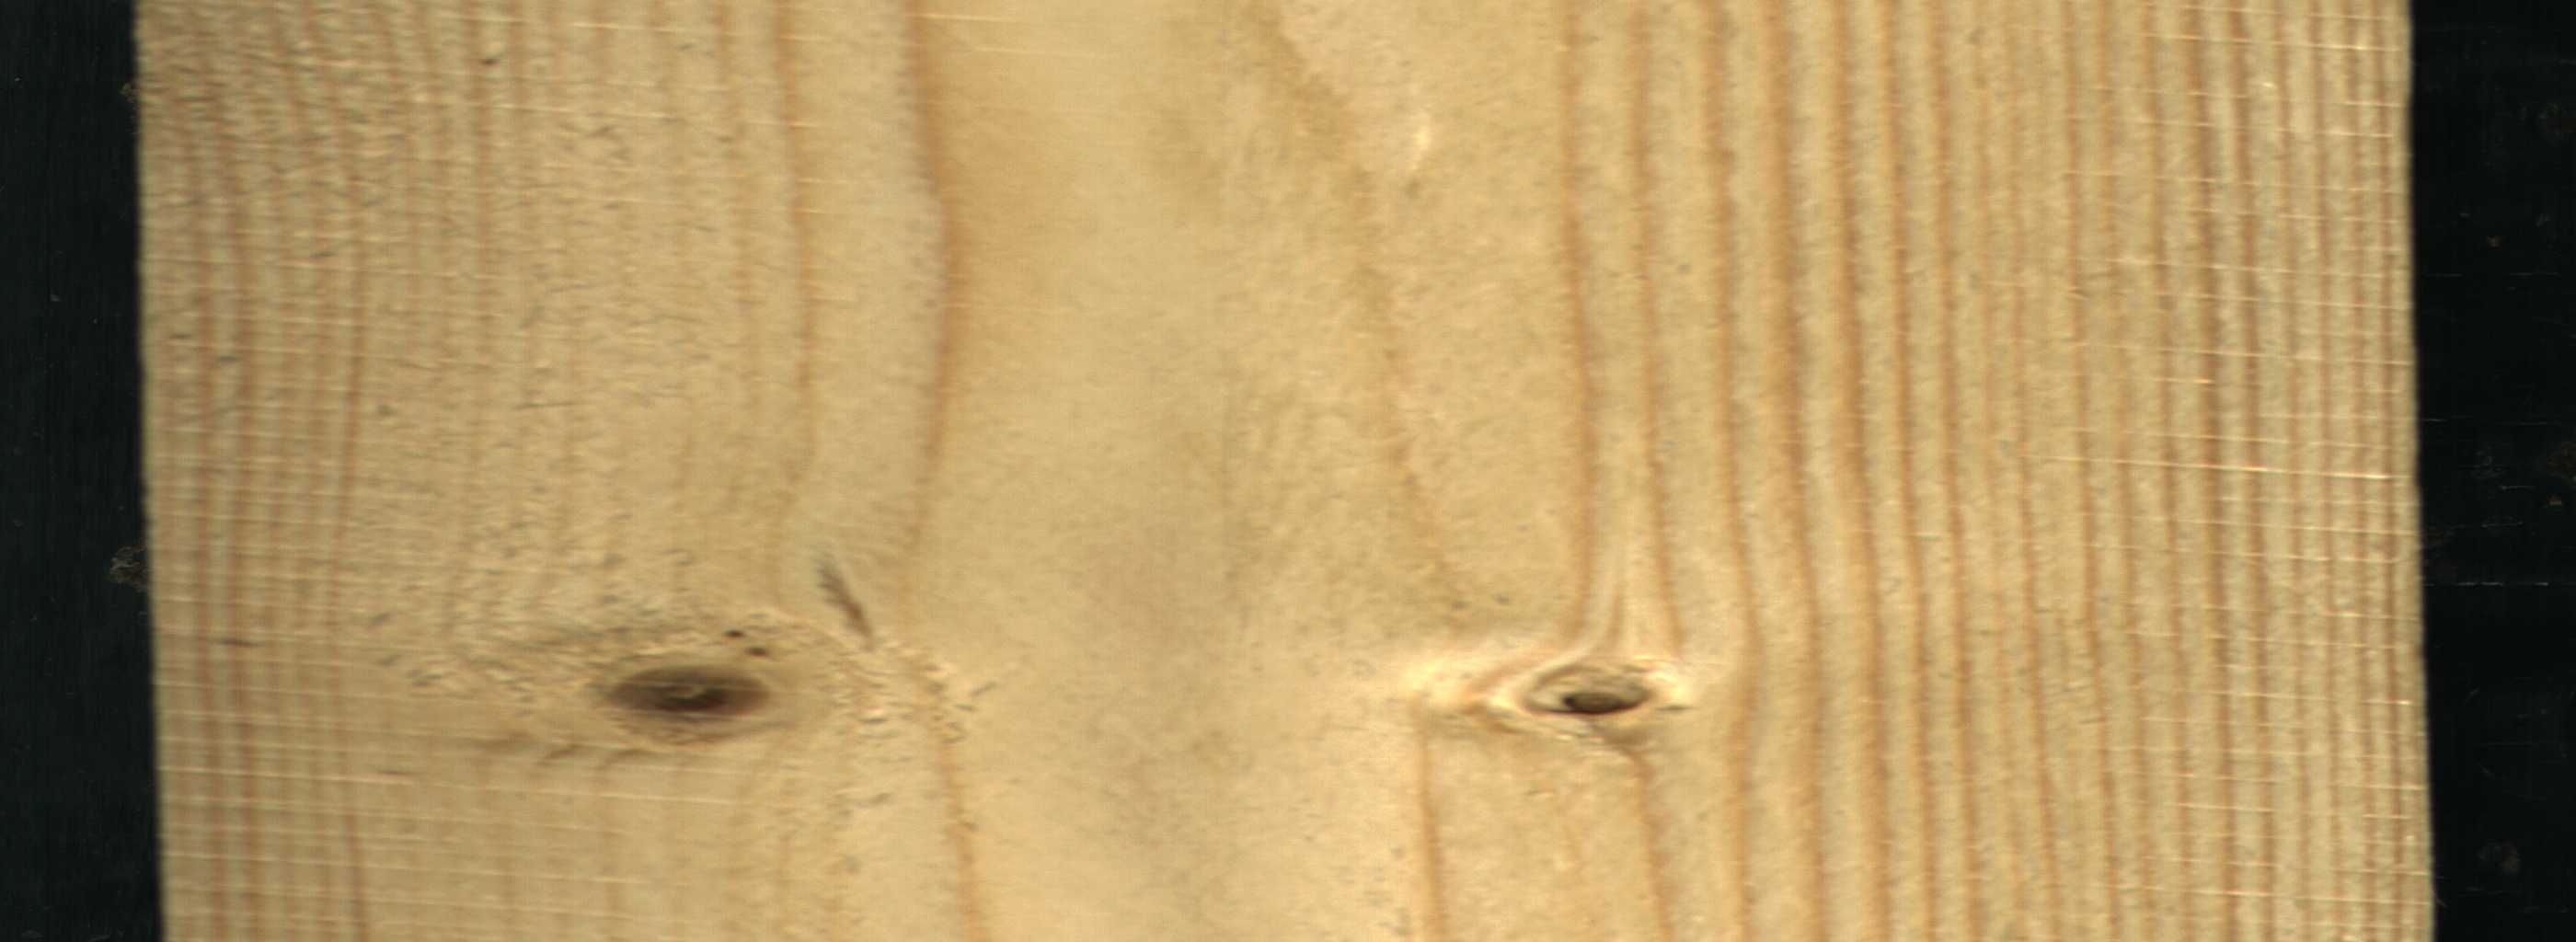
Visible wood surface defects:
Dead_Knot
Live_Knot